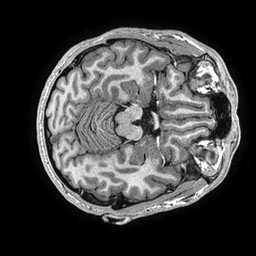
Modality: T1w
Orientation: axial
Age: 25
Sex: male
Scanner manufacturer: ge
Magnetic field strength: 3 T
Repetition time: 0.006952 s
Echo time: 0.00292 s